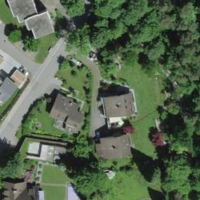
EUNIS habitat code: 55
Species observed at this site:
Milvus milvus